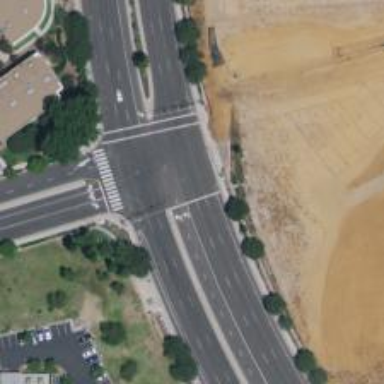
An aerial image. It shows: Secondary road with separate asphalt sidewalks.